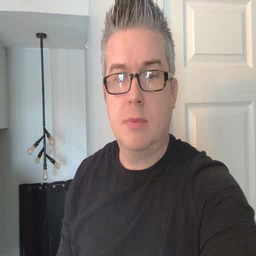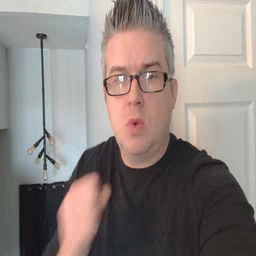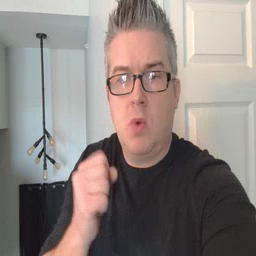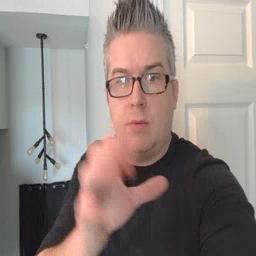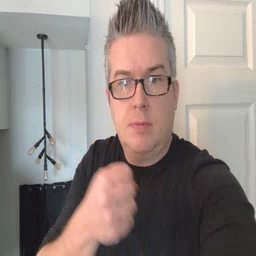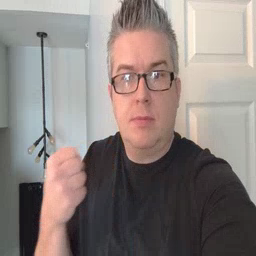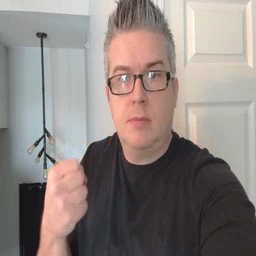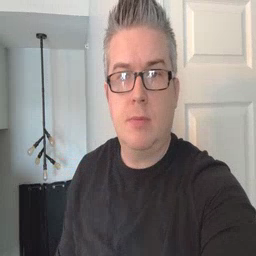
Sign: refrigerator